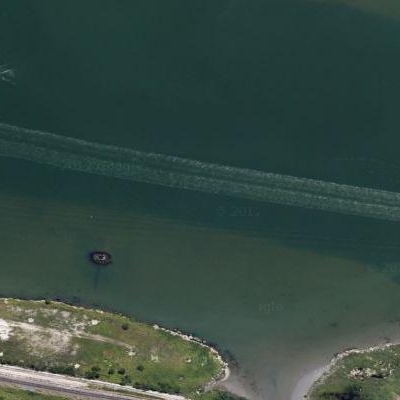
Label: RiverLake